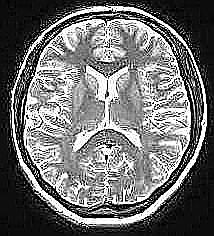
Label: notumor